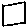
Label: square